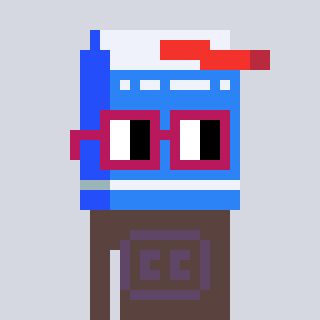
a pixel art character with square dark red glasses, a milk-shaped head and a darkbrown-colored body on a cool background